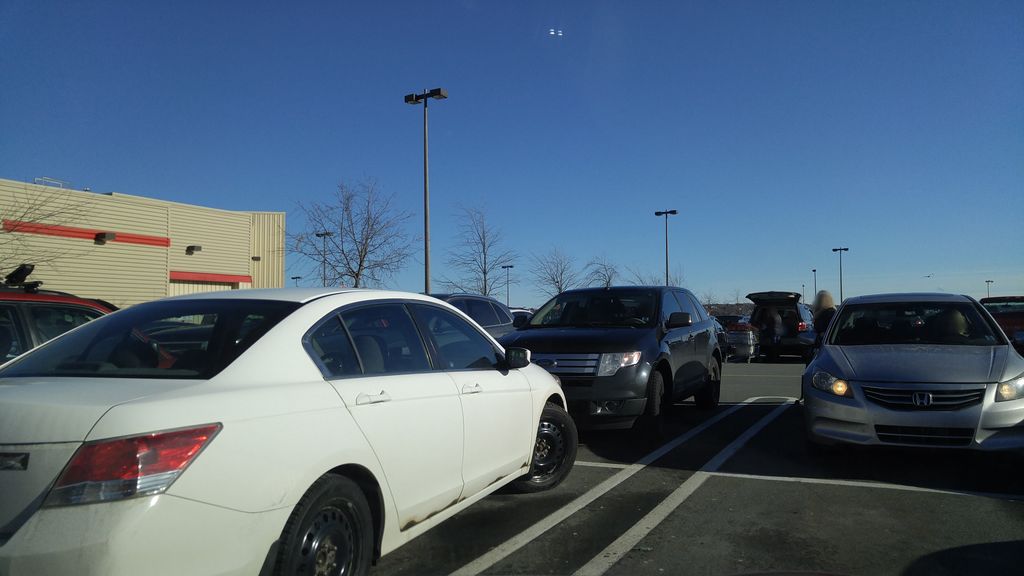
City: halifax